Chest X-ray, PA view. Patient: 53 years old, sex F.
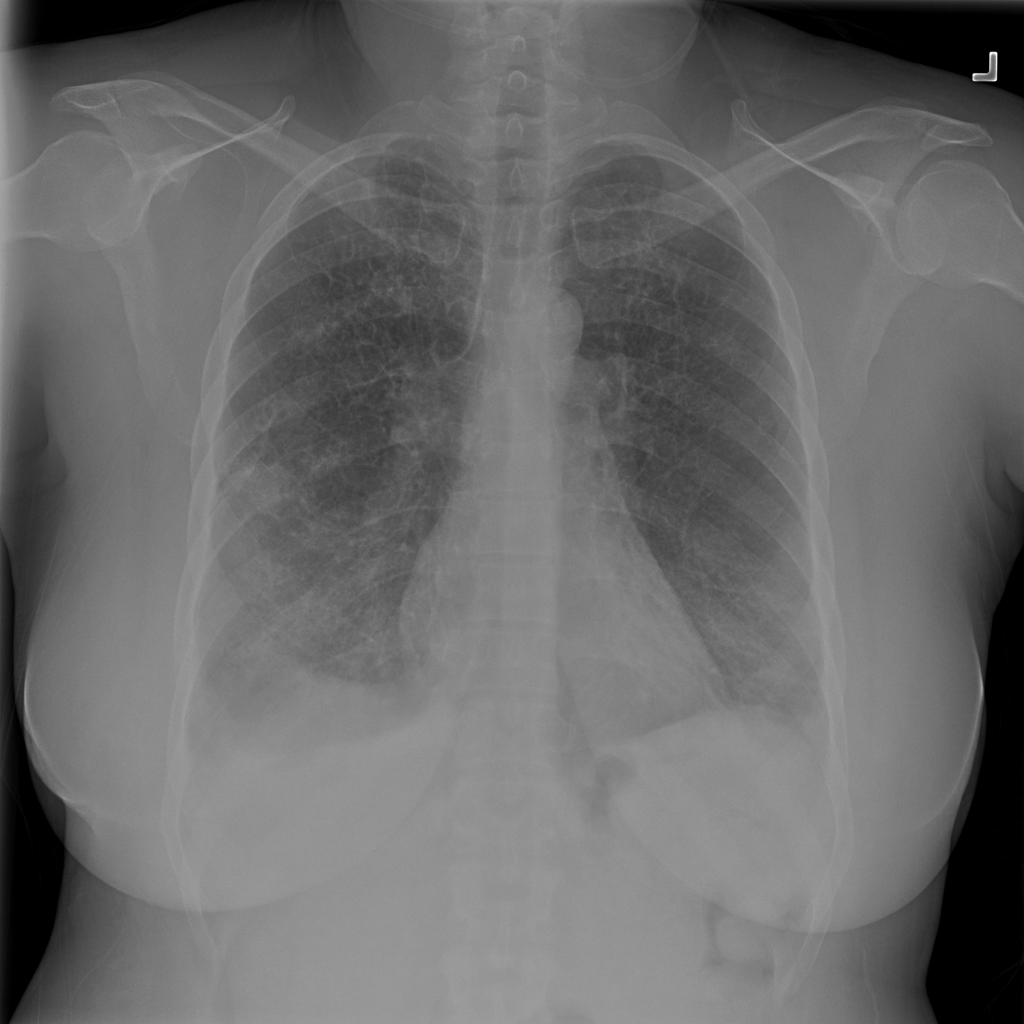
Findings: Atelectasis, Effusion